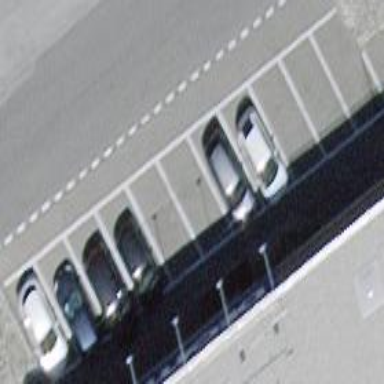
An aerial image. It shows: Diagonal street-side parking with asphalt surface.